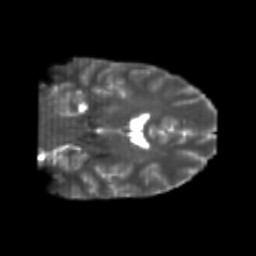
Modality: T2w
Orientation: coronal
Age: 22
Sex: male
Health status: healthy
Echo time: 0.074 s